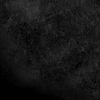
Atmospheric dust classification: dusty